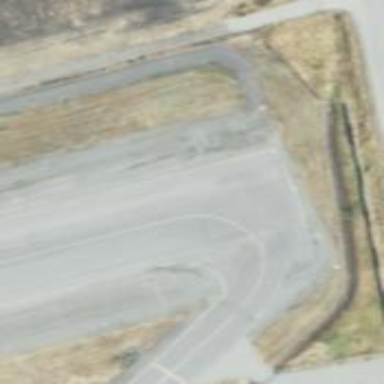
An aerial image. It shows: Asphalt taxiway in the airport.